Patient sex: M
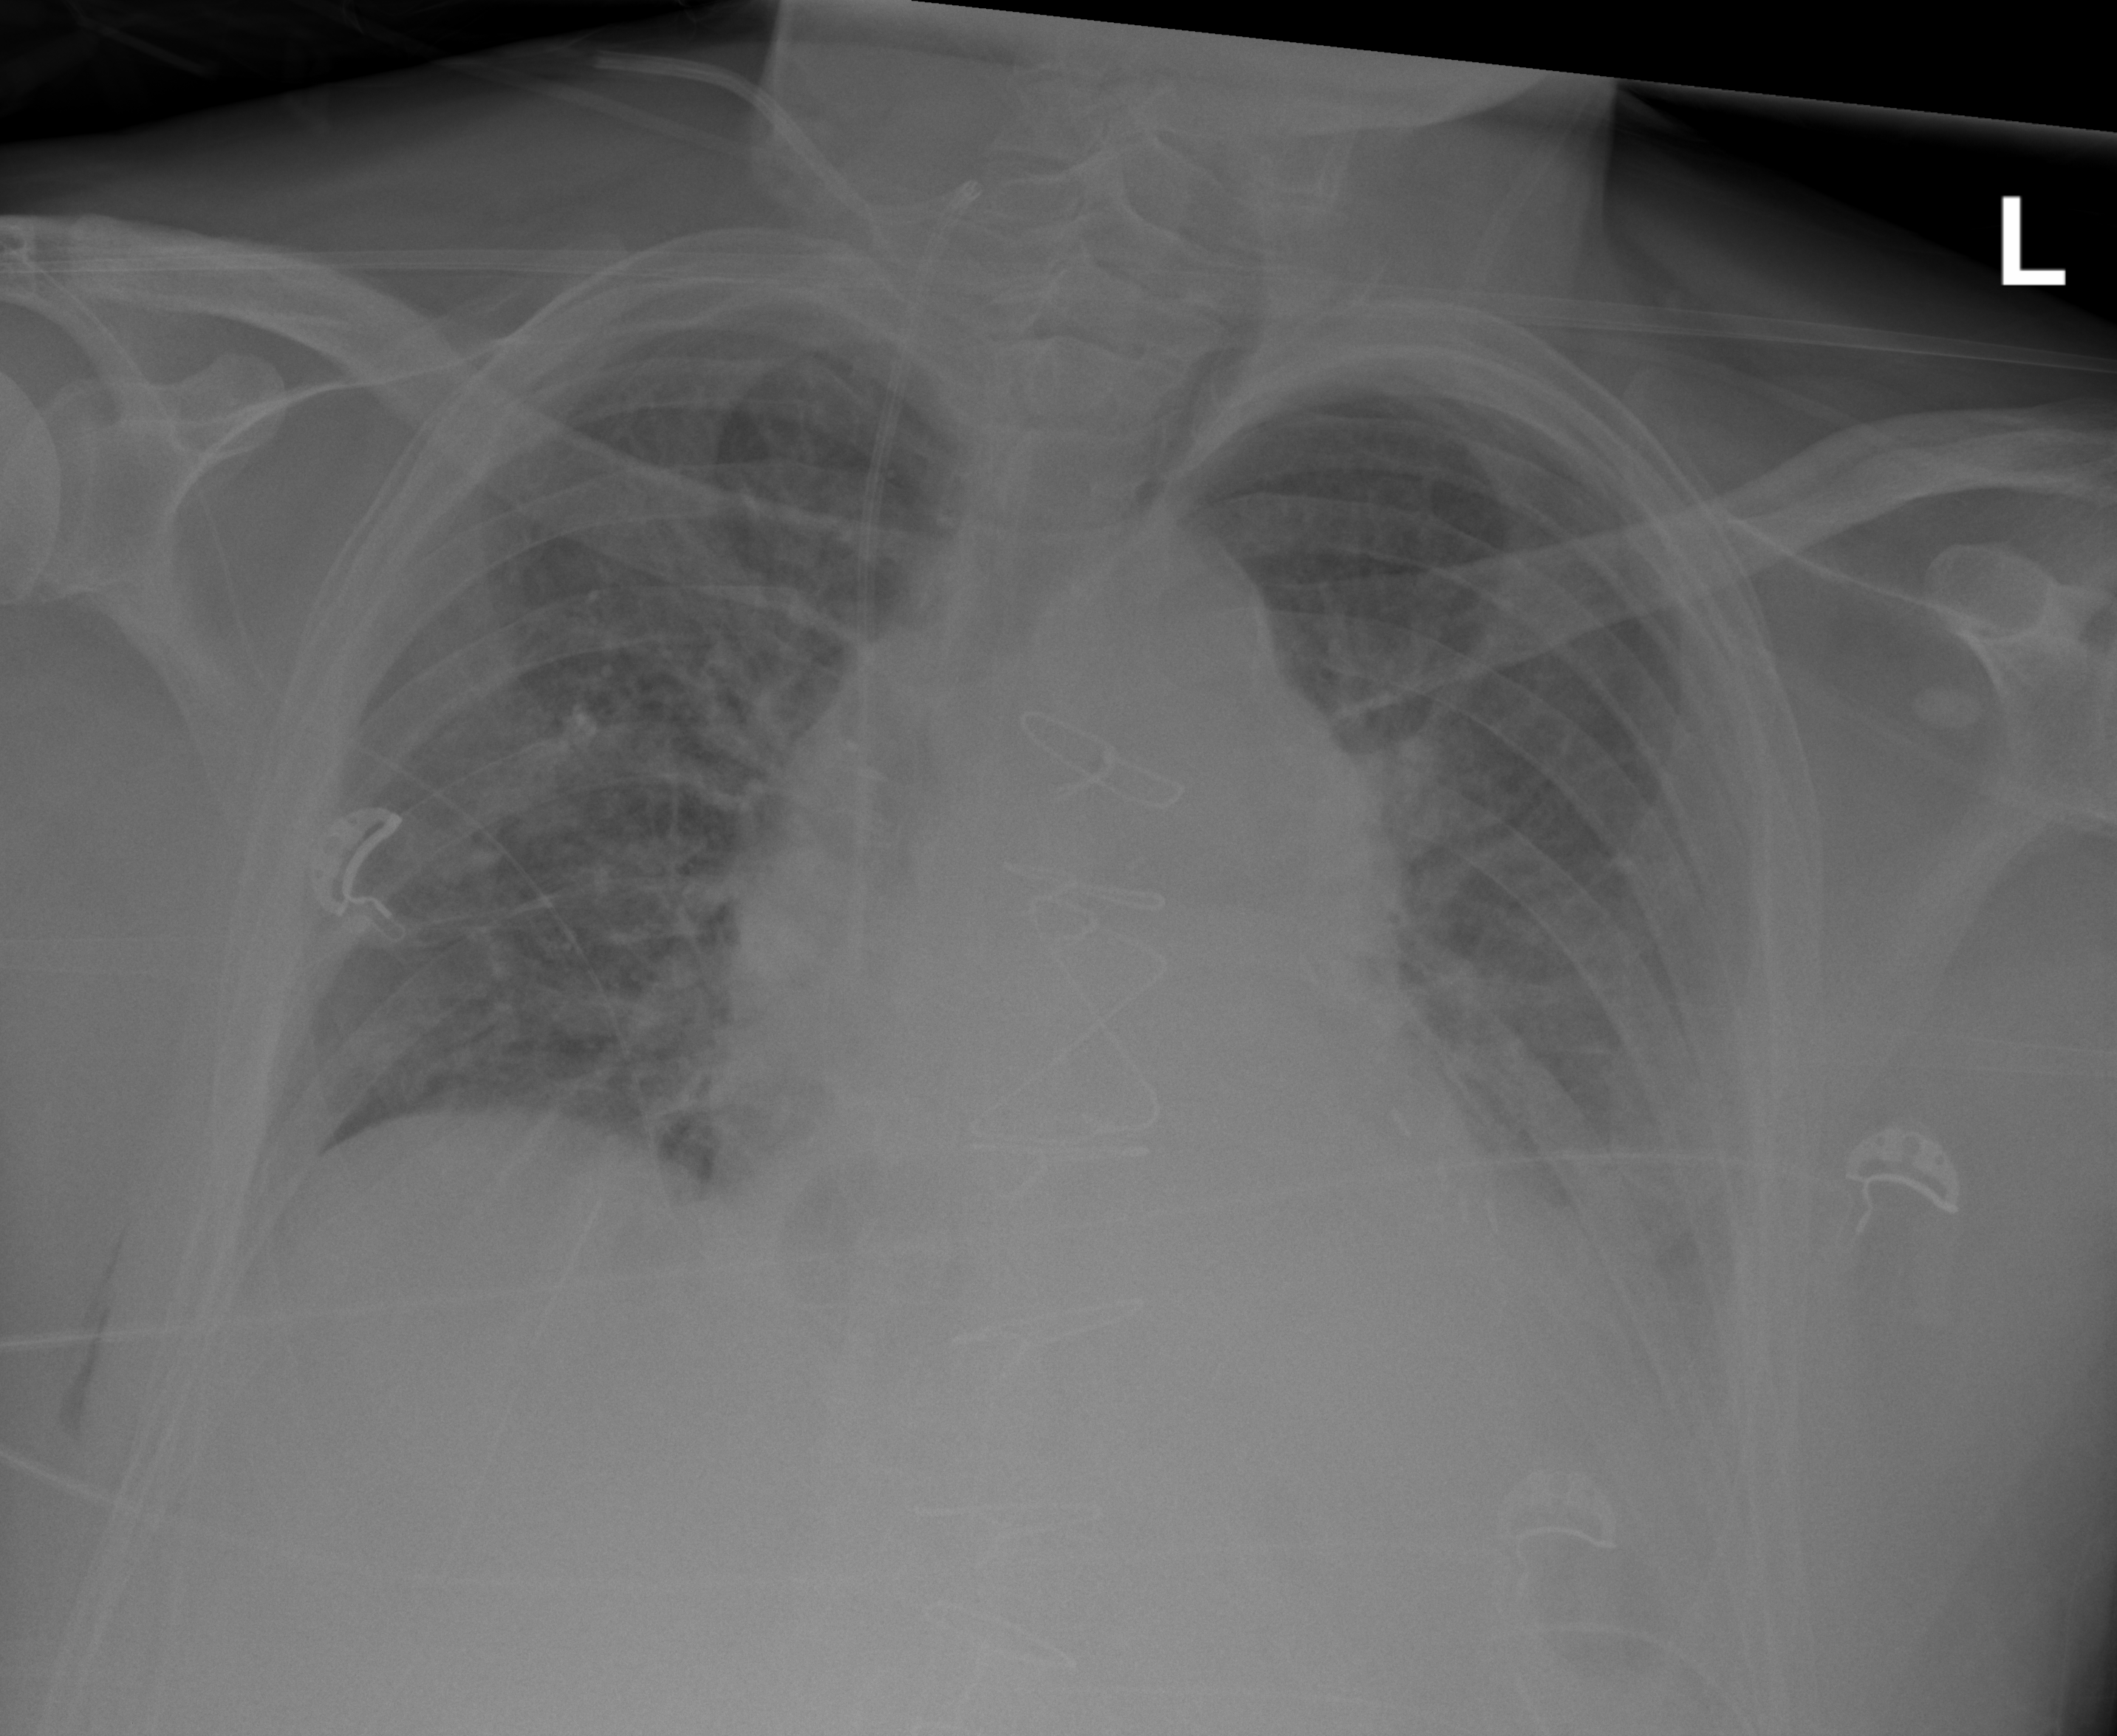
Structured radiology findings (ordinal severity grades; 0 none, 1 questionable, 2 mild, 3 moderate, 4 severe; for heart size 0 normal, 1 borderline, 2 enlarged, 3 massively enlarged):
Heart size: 2
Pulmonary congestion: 2
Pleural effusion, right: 0
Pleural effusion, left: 3
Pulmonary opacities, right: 1
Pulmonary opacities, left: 1
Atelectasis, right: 2
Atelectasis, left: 3